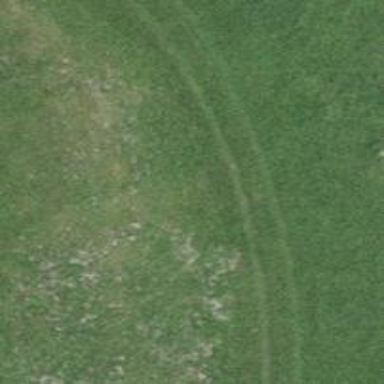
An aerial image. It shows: Track with grade 5 tracktype.